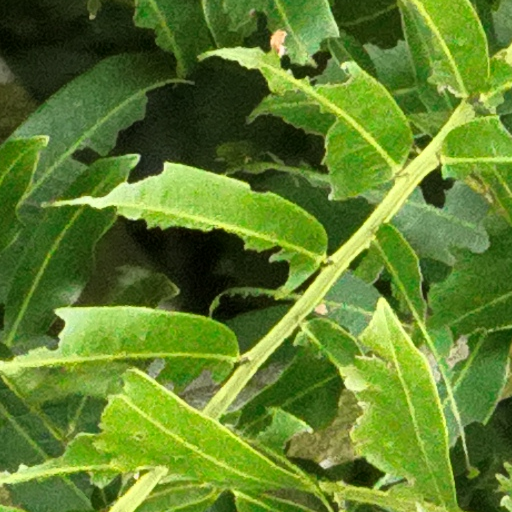
Species: Dipteryx oleifera
GBIF accepted scientific name: Dipteryx oleifera
Crown area (m\u00b2): 253.628